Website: home-depot
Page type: cross-sells
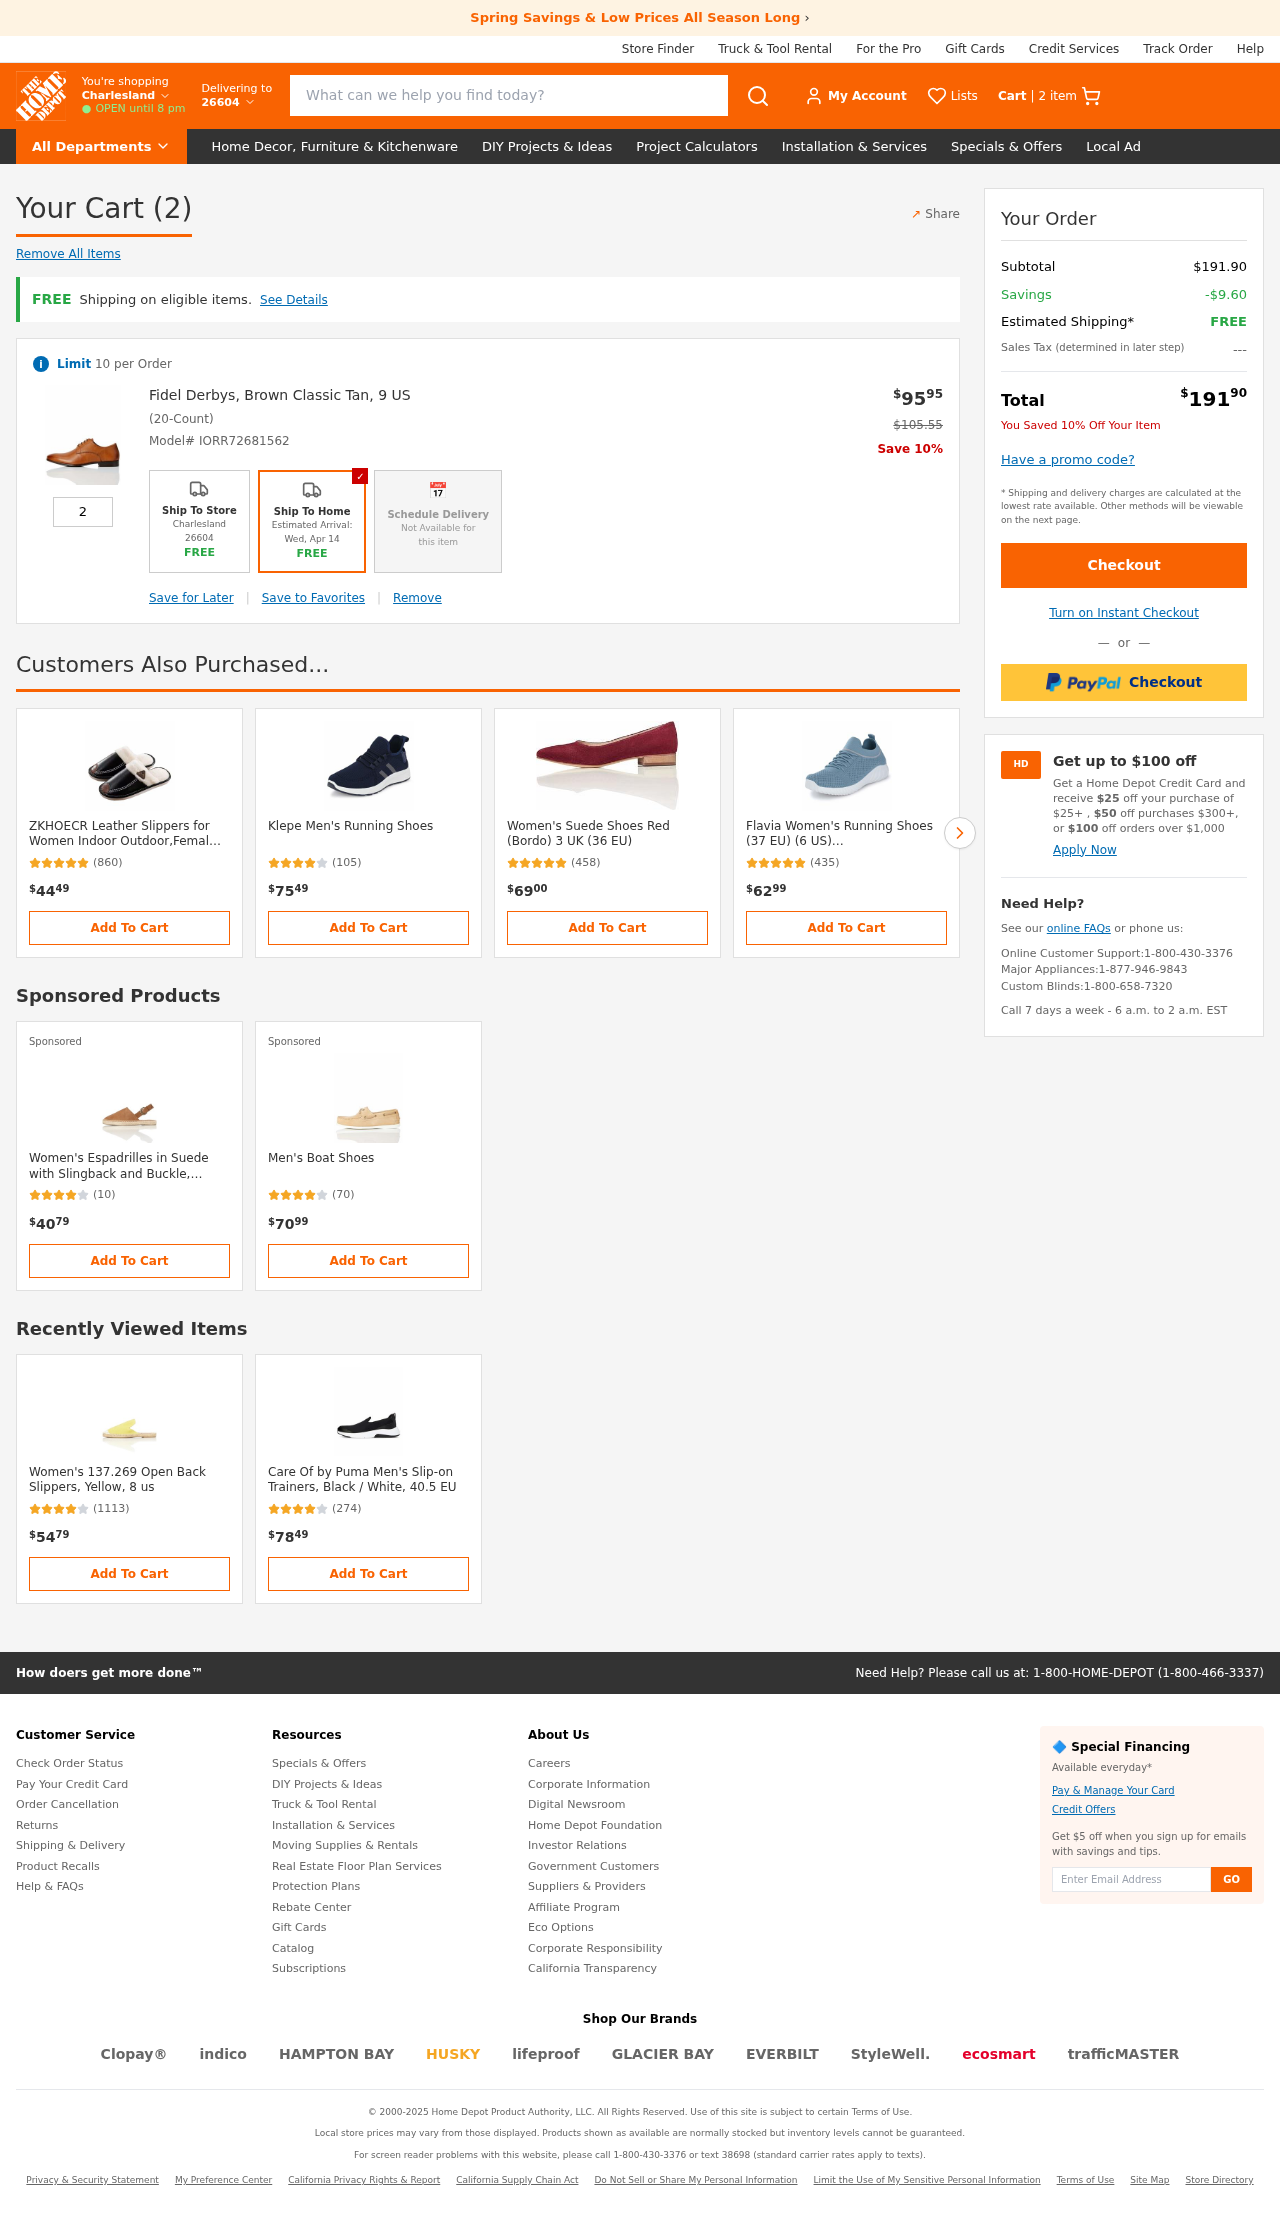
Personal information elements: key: PII_LOCATION1_CITY
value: Charlesland
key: PII_POSTCODE
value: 26604
Product elements: key: PRODUCT1_NAME
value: Fidel Derbys, Brown Classic Tan, 9 US
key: PRODUCT1_PRICE
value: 95.95
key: PRODUCT1_QUANTITY
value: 2
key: PRODUCT1_ORIGINAL_PRICE
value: $105.55
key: PRODUCT2_NAME
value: ZKHOECR Leather Slippers for Women Indoor Outdoor,Femal Cozy Cotton Lightweight Warm Shoes Winter An
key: PRODUCT2_NUM_RATINGS
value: (860)
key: PRODUCT2_PRICE
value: $4449
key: PRODUCT3_NAME
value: Klepe Men's Running Shoes
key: PRODUCT3_NUM_RATINGS
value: (105)
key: PRODUCT3_PRICE
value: $7549
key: PRODUCT4_NAME
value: Women's Suede Shoes Red (Bordo) 3 UK (36 EU)
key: PRODUCT4_NUM_RATINGS
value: (458)
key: PRODUCT4_PRICE
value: $6900
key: PRODUCT5_NAME
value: Flavia Women's Running Shoes (37 EU) (6 US) (F/HD0037/BLUGRY_L.Blue/Grey_5 UK)
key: PRODUCT5_NUM_RATINGS
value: (435)
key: PRODUCT5_PRICE
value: $6299
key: PRODUCT6_NAME
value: Women's Espadrilles in Suede with Slingback and Buckle, Brown (Tan), 5 UK
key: PRODUCT6_NUM_RATINGS
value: (10)
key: PRODUCT6_PRICE
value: $4079
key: PRODUCT7_NAME
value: Men's Boat Shoes
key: PRODUCT7_NUM_RATINGS
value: (70)
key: PRODUCT7_PRICE
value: $7099
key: PRODUCT8_NAME
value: Women's 137.269 Open Back Slippers, Yellow, 8 us
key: PRODUCT8_NUM_RATINGS
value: (1113)
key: PRODUCT8_PRICE
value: $5479
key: PRODUCT9_NAME
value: Care Of by Puma Men's Slip-on Trainers, Black / White, 40.5 EU
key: PRODUCT9_NUM_RATINGS
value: (274)
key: PRODUCT9_PRICE
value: $7849
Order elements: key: ORDER_NUM_ITEMS
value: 2 item
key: ORDER_NUM_ITEMS
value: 2
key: ORDER_SKU
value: Model# IORR72681562
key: ORDER_SUBTOTAL
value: $191.90
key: ORDER_SAVINGS
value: -$9.60
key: ORDER_TOTAL
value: $19190
Search elements: key: HEADER_SEARCH
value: What can we help you find today?